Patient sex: M
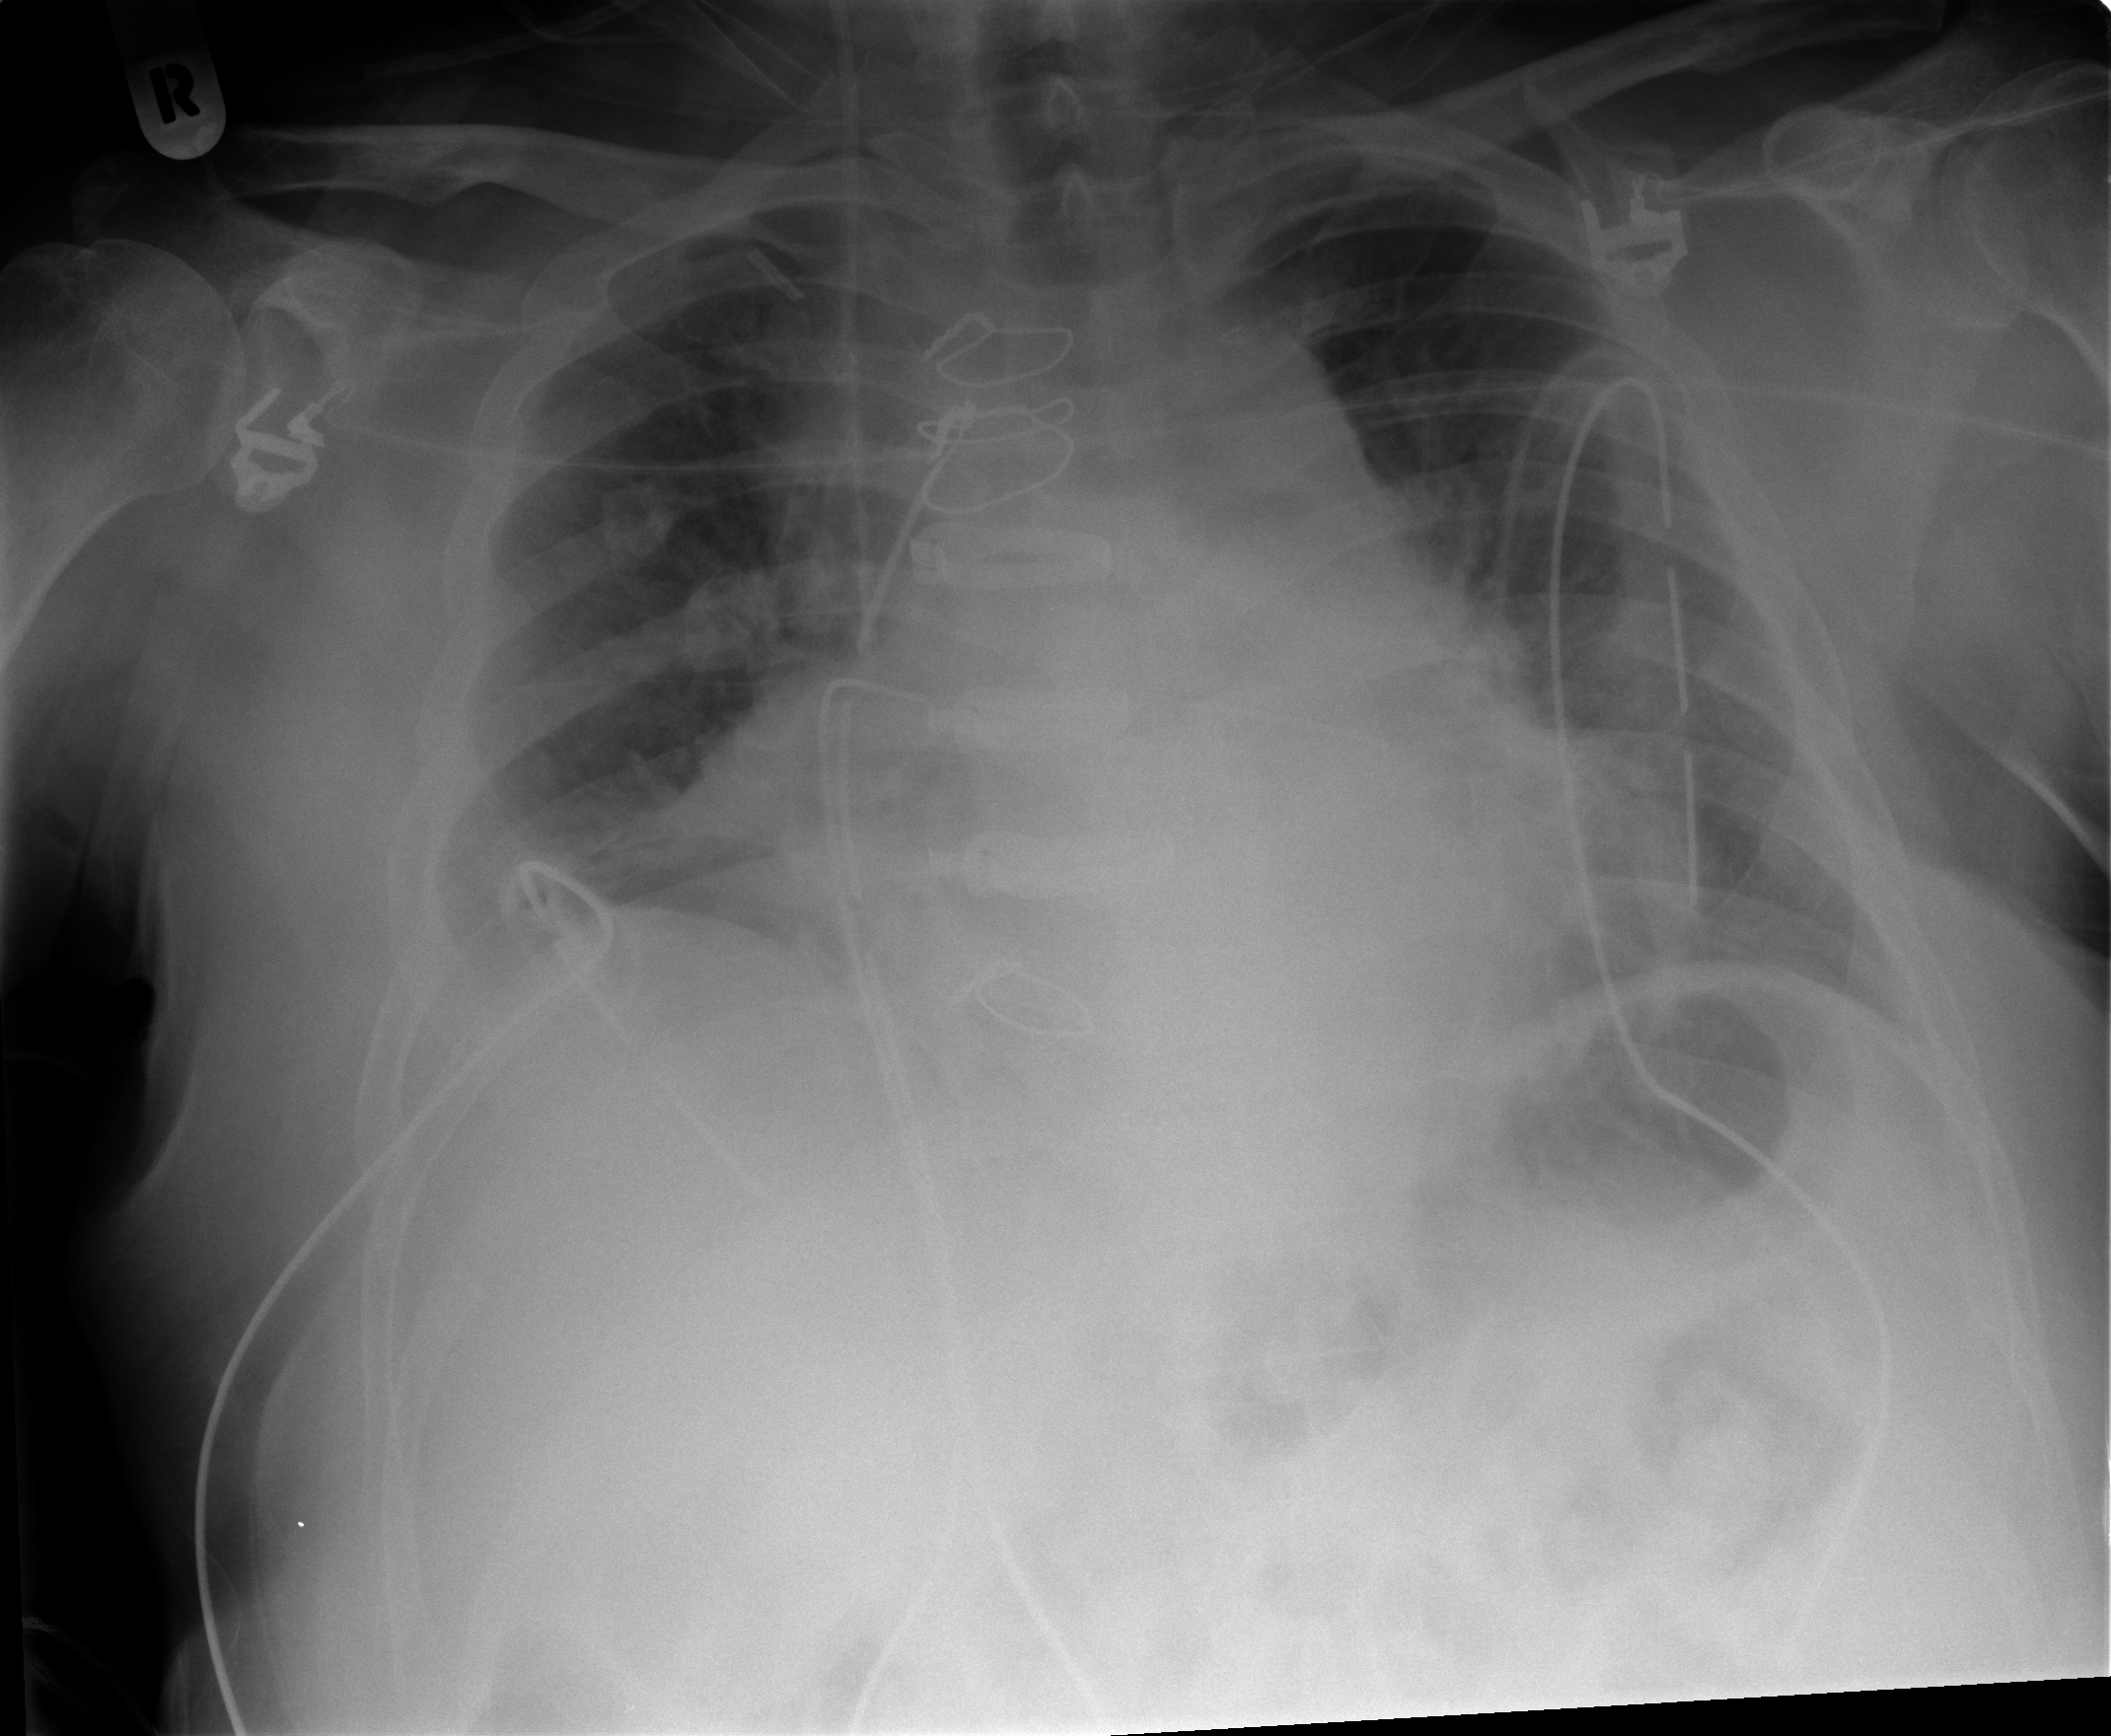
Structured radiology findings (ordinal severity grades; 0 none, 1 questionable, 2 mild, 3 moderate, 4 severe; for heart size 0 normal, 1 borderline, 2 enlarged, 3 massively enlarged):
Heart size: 2
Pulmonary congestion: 2
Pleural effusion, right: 2
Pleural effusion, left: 0
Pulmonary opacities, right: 1
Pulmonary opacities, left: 1
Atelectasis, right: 1
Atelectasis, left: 2